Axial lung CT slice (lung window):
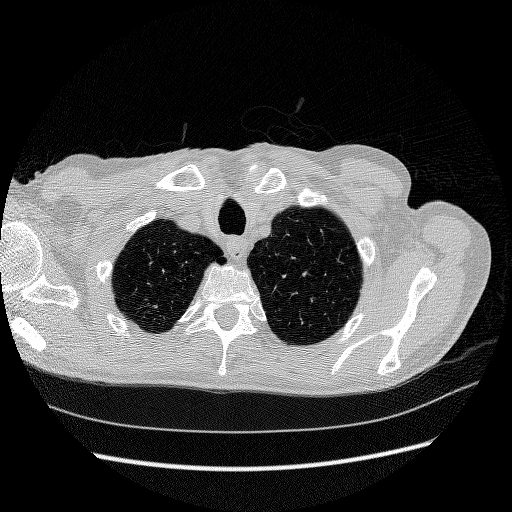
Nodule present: no